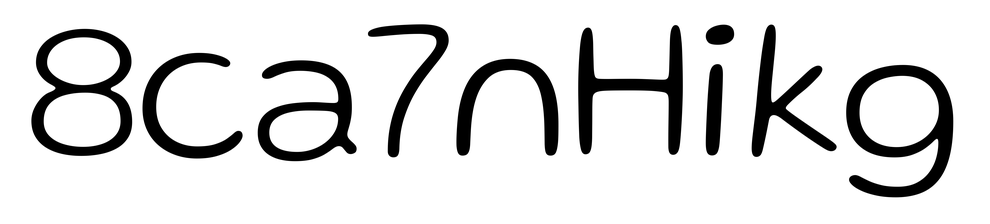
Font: Gluten_ExtraLight